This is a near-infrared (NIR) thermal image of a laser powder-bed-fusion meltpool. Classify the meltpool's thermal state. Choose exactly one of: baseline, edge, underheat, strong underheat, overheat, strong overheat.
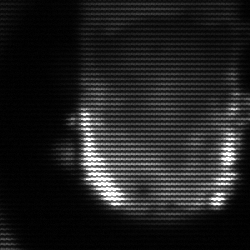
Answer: baseline